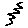
Label: zigzag